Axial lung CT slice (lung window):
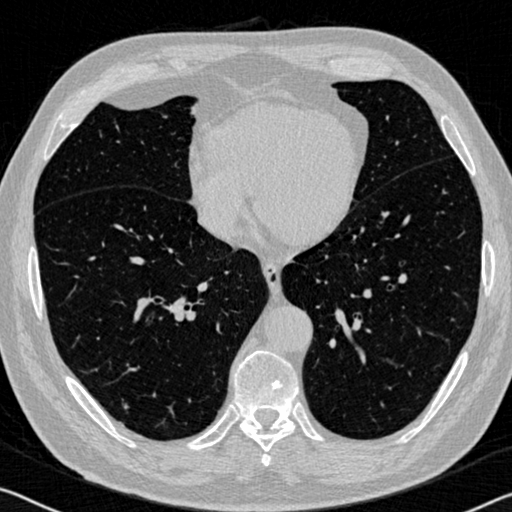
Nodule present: no